Field crop: maize
Growth stage: 2
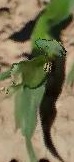
Species: maize